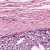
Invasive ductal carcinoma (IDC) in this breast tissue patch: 0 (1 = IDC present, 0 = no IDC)